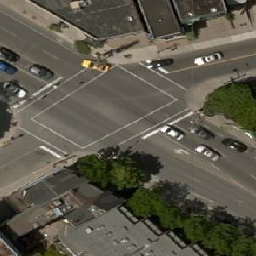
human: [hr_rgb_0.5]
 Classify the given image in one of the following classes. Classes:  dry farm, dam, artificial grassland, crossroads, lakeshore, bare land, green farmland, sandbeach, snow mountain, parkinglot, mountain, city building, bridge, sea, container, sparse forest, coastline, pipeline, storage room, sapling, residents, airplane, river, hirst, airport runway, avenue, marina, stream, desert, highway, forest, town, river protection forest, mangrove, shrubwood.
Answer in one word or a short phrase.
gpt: crossroads